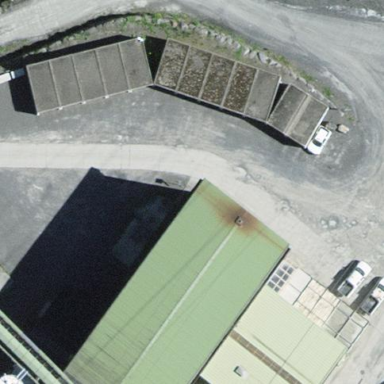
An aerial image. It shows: View of roof of building.